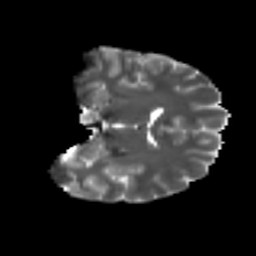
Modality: T2w
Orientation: coronal
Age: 22
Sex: male
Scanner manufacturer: ge
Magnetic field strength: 3 T
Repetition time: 7.8 s
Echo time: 0.0606 s